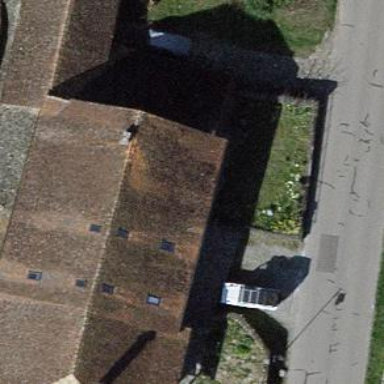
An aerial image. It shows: Simple and straightforward house.